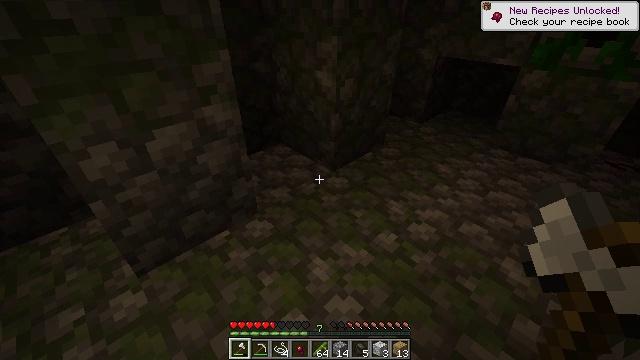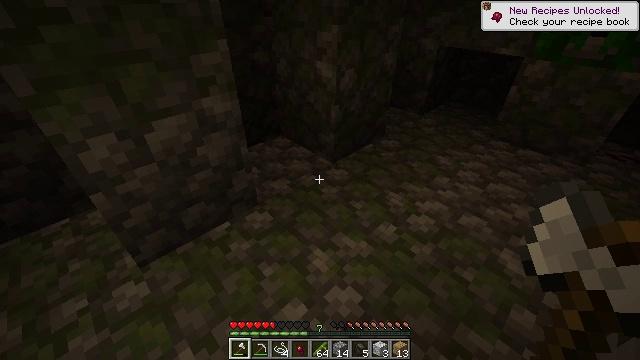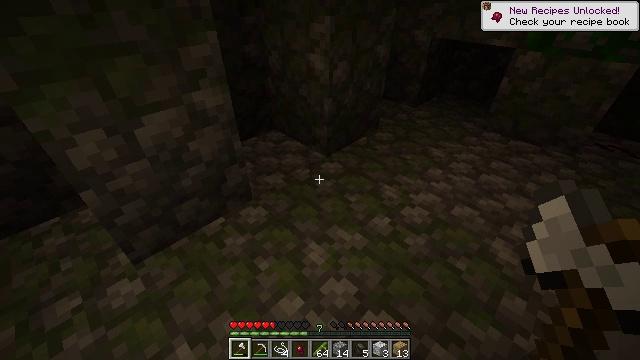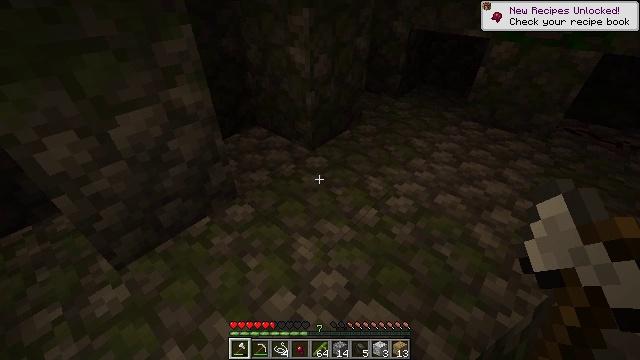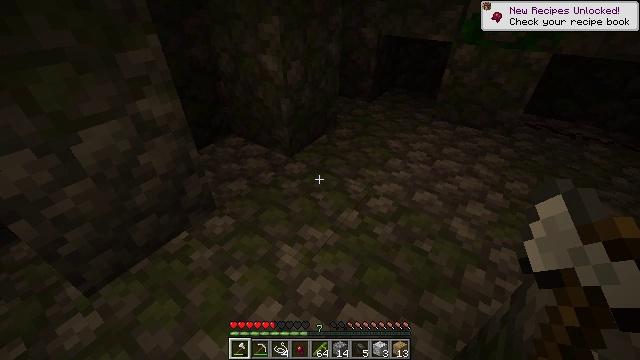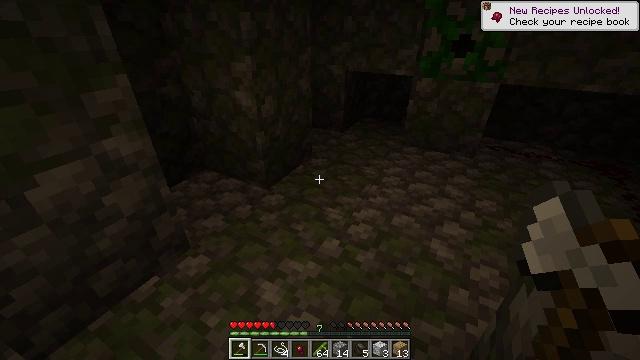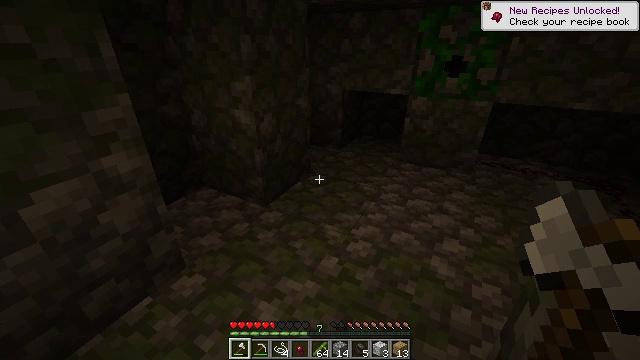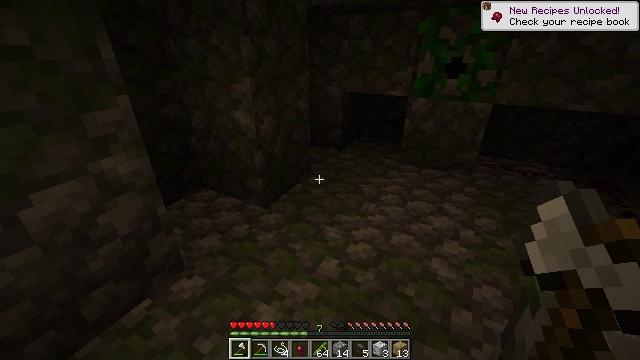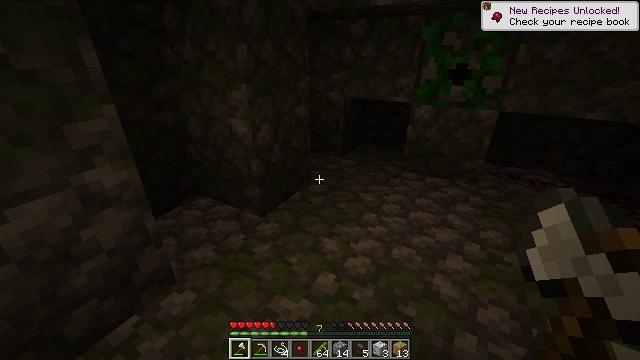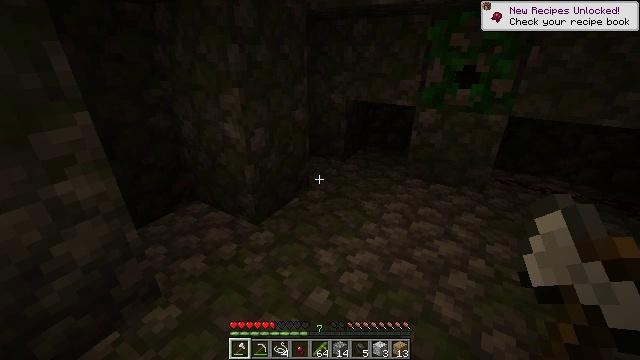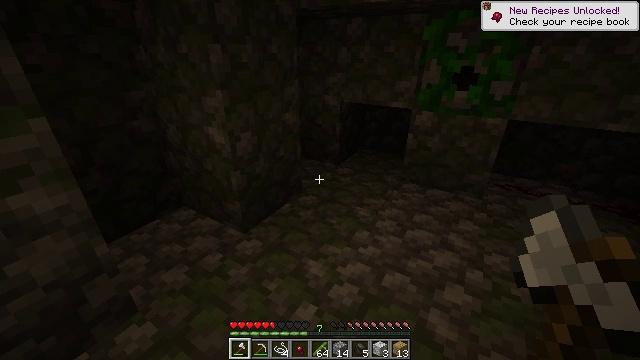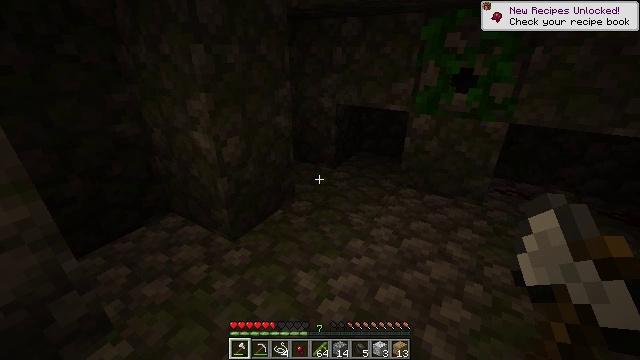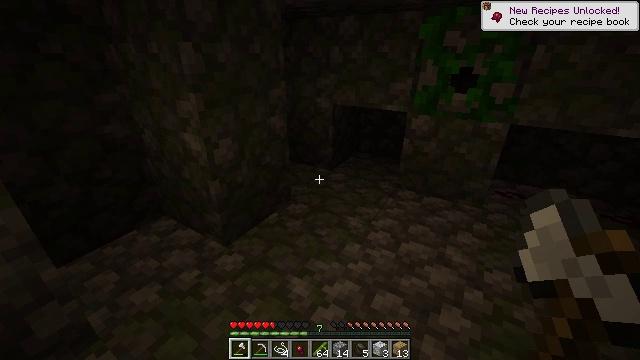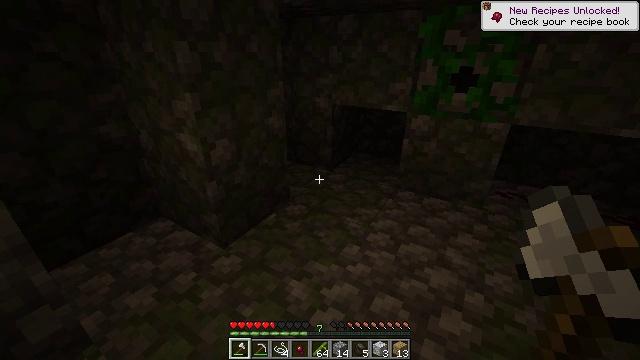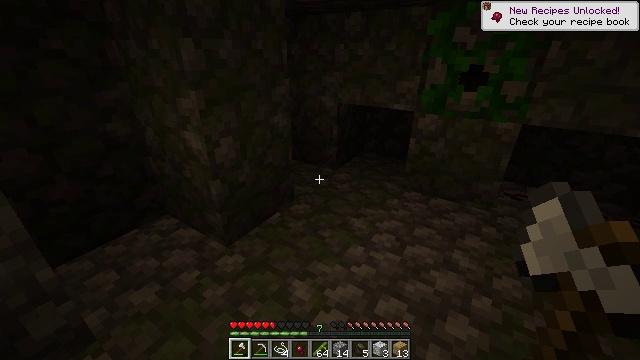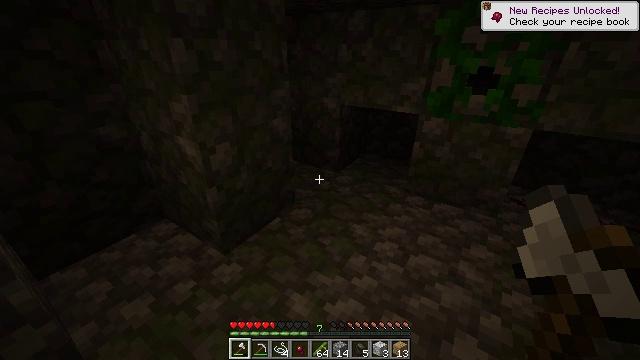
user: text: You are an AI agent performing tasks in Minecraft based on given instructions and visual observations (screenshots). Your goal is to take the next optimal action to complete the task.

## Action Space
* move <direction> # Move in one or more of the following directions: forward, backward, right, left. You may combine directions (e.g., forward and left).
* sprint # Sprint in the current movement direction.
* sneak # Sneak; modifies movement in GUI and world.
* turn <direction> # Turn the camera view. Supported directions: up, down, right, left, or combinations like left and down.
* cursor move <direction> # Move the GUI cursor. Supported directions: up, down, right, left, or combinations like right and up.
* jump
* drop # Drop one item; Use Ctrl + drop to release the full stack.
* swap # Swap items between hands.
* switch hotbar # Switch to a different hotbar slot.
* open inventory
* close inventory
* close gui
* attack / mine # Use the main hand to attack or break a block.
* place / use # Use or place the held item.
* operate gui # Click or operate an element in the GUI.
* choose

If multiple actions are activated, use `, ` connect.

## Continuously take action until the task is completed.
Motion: motion action
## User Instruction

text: Collect redstone wire by mining it.
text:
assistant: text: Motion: turn down
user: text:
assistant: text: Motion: turn right and down
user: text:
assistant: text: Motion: turn right and down
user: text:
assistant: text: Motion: turn right and up
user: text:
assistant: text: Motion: turn right and up
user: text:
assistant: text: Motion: turn up
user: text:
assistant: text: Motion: move right
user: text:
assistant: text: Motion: move forward and move right, turn left
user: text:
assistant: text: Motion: move forward and move right, turn left
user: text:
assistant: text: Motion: move forward and move right
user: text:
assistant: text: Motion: no_op
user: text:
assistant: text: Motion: no_op
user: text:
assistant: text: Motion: no_op
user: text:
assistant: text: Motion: move forward, turn left
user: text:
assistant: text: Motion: move forward
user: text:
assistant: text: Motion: move forward, turn left and down
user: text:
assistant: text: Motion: turn down
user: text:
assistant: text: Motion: turn down
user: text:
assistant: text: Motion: turn down
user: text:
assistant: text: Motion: move right
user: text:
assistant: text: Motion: move right
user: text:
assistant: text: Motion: move right, turn down
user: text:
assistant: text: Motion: no_op
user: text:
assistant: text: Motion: no_op
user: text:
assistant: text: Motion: no_op
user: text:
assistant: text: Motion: no_op
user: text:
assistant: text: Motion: turn left
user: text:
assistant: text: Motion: no_op
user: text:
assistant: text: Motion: no_op
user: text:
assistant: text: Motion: no_op